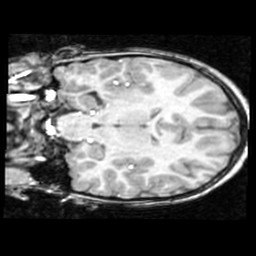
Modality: T1w
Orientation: coronal
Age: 9
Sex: male
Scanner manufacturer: ge
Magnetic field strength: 1.5 T
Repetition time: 0.03333 s
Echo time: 0.008 s